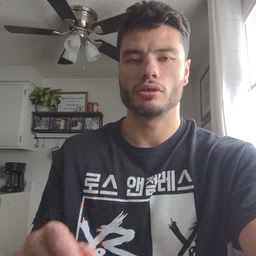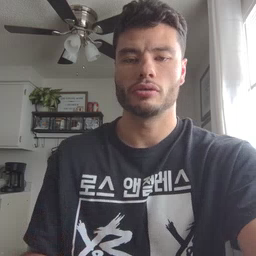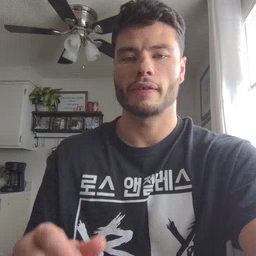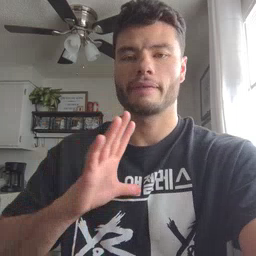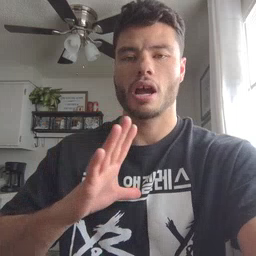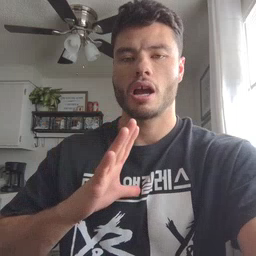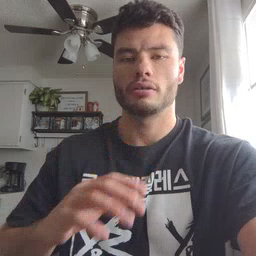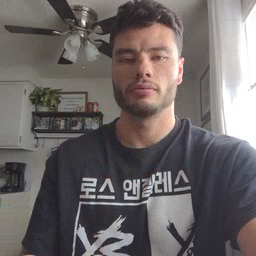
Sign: fine